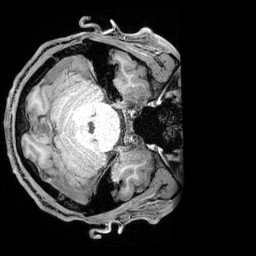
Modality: T1w
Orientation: axial
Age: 24
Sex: male
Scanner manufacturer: siemens
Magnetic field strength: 3 T
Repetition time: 2.3 s
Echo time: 0.00324 s